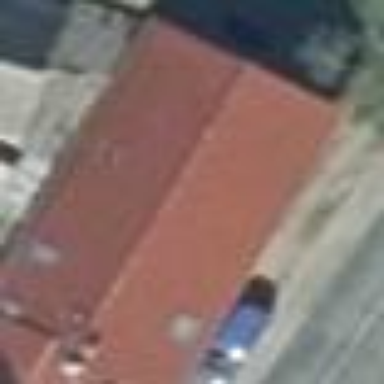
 where the roof is oriented along the structure."